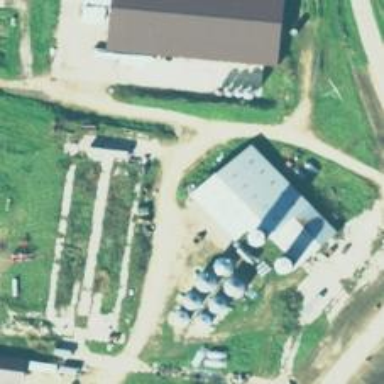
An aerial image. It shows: Silo.